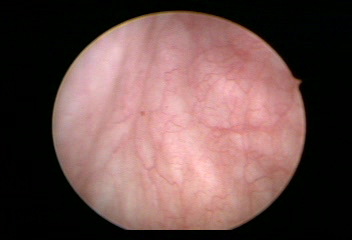
Modality: WLC
Class: Normal mucosa
Bladder cancer association: No